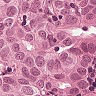
Metastatic tissue present: yes